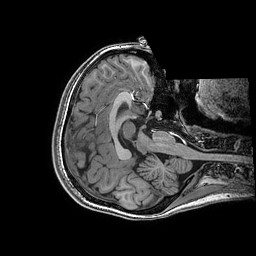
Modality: T1w
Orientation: axial
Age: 20
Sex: female
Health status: healthy